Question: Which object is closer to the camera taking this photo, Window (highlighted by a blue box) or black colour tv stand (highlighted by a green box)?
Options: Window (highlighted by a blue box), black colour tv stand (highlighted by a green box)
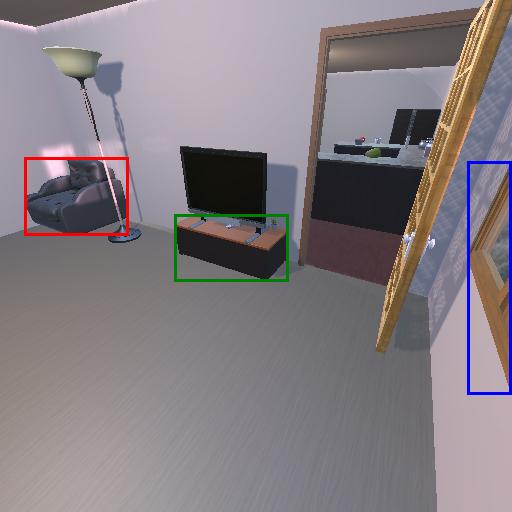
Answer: Window (highlighted by a blue box)